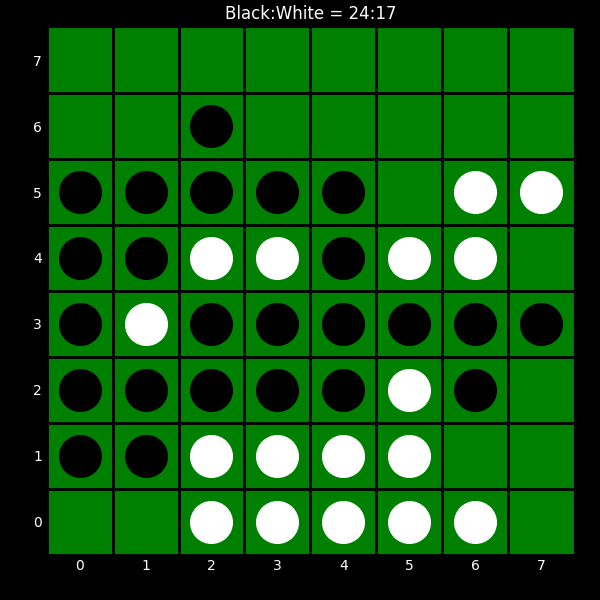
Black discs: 24
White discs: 17